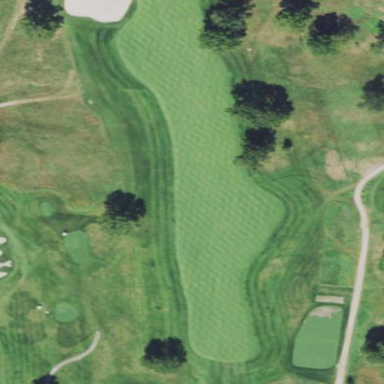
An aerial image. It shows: Rough area in golf course.